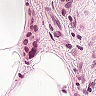
Metastatic tissue present: yes